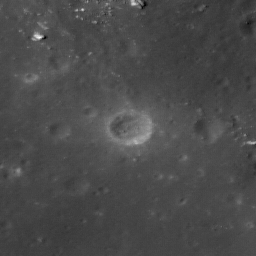
Host type: background_regolith
Lunar coordinates: latitude nan, longitude nan